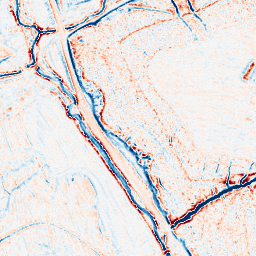
Category: edge_preserving
Decomposition family: bilateral
Decomposition parameters: d: 9
sigma_color: 75
sigma_space: 25
Upsampling method: lanczos
Upsampling parameters: scale: 2
Upsampling scale: 2